Question: I have an activity with a autocomplete textview, a add button and a list view that pops up when user is typing

In xml:
'''
<Button
android:id="@+id/locationButton"
android:layout_width="wrap_content"
android:layout_height="wrap_content"
android:layout_alignParentRight="true"
android:minWidth="46dip"
android:onClick="getLocation"
android:text="@string/icon_map_marker" />
<AutoCompleteTextView
android:id="@+id/autocomplete_city"
android:layout_width="fill_parent"
android:layout_height="wrap_content"
android:layout_centerHorizontal="true"
android:dropDownVerticalOffset="0.2dp"
android:hint="@string/city_hint"
android:inputType="text"
android:layout_alignBottom="@+id/locationButton"
android:layout_alignTop="@id/locationButton"
android:layout_toLeftOf="@id/locationButton"/>
'''
The problem is that the listview, that is created by the autocomplete process has the same width as the autocomplete text-view. However it should have full width, including the width of the button (see image). Any ideas how to do this?
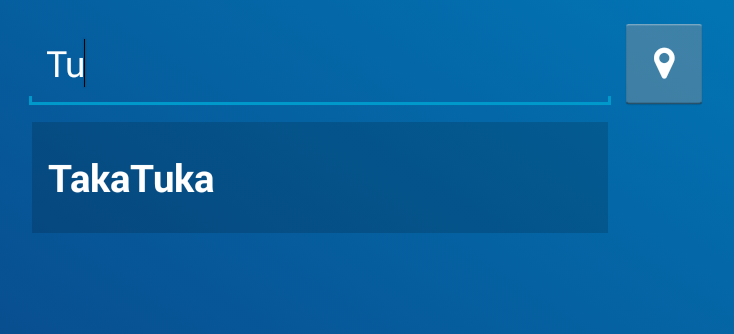
Answer: Found the answer: <URL>
Setting
'''
android:dropDownWidth="match_parent"
'''
on the autocomplete textview solves the problem.